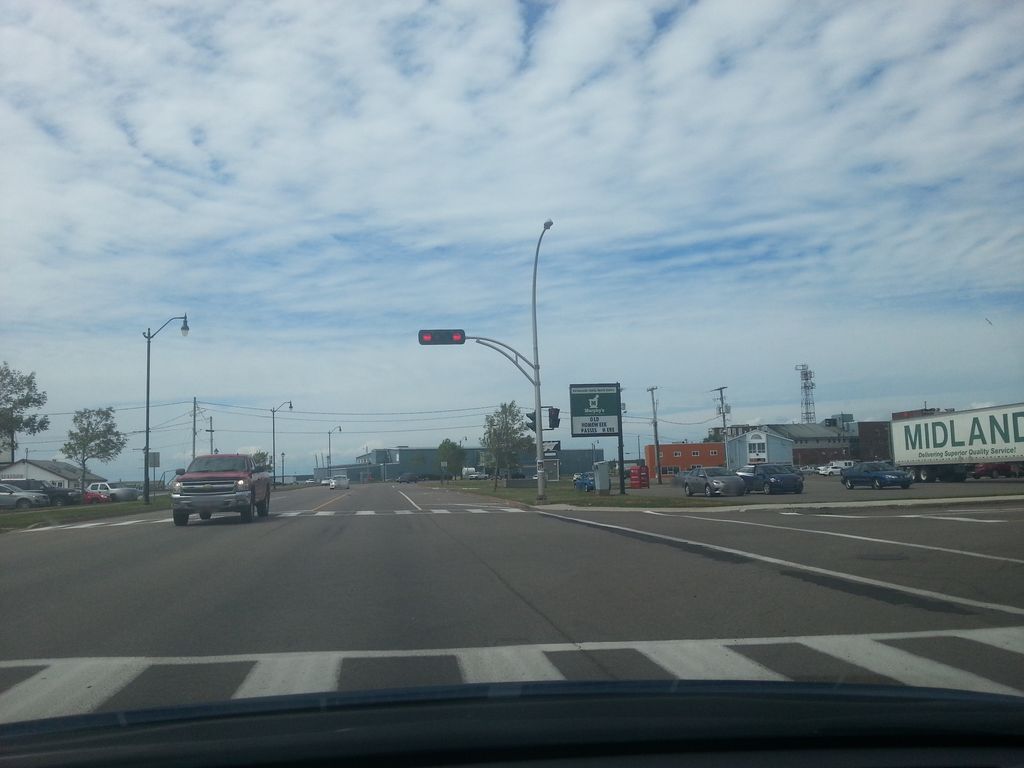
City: charlottetown